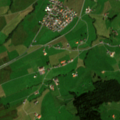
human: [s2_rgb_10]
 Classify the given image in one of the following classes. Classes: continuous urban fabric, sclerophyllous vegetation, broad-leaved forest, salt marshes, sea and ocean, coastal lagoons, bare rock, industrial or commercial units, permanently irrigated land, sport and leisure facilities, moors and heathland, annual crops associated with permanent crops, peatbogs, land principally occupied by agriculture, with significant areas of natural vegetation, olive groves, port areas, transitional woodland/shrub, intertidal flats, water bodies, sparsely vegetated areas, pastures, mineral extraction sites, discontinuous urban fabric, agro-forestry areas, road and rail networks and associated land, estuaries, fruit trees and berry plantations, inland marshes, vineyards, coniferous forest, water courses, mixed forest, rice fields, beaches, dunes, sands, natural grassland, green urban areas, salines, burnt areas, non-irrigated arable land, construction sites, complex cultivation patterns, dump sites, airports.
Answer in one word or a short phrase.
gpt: complex cultivation patterns, mixed forest, inland marshes